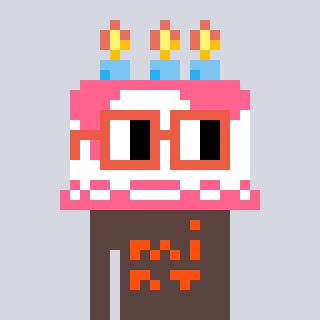
a pixel art character with square orange glasses, a cake-shaped head and a darkbrown-colored body on a cool background